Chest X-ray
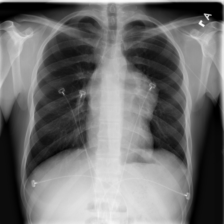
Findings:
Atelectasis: negative
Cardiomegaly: negative
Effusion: negative
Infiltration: negative
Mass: positive
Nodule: negative
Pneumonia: negative
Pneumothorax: negative
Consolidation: negative
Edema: negative
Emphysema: negative
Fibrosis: negative
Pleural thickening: negative
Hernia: negative